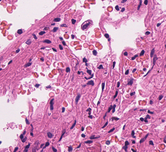
Tumor epithelial tissue: no
Tumor-associated stroma tissue: no
Normal tissue: yes